Question: # Situation
---
I am using <URL> as my jQuery UI theme. It works just fine, but when it comes to display tooltips, they cover 100% of the page width.
I don't have this particular issue with other themes. So I inspected 'Aristo.css' in which I didn't find anything related to the tooltip's width unfortunately.
Here is how I initialize the jQuery tooltips:
'''
jQuery(document).ready(function() {
}).tooltip();
'''
# Updates
---
## 07.04
It appears that Aristo completely removes style for the jQuery tooltip only. The default tooltips are working fine.
Hence the tooltip get a default width of '100%', no padding also.
## 07.05

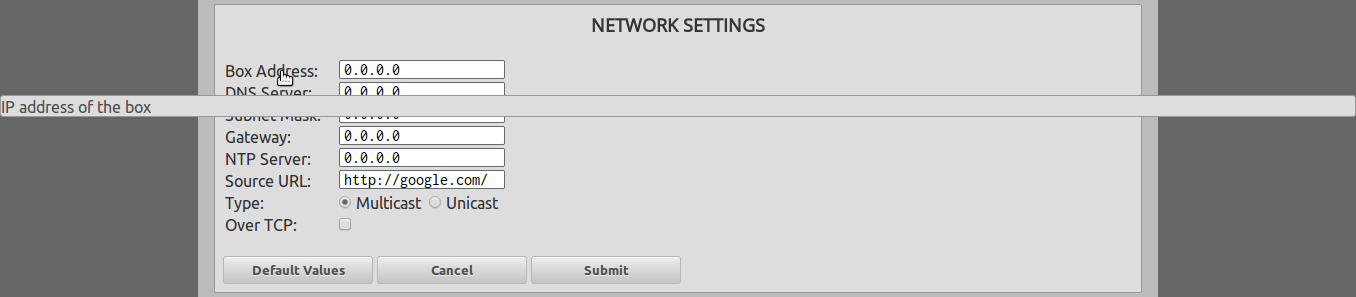
Answer: I see the problem, Aristo theme doesn't remove tooltip's styles. Actually it doesn't provide css style for tooltip, that's why the style is missing.
So you should at least add this to your css file then:
'''
.ui-tooltip {
padding: 8px;
position: absolute;
z-index: 9999;
max-width: 300px;
-webkit-box-shadow: 0 0 5px #aaa;
box-shadow: 0 0 5px #aaa;
}
body .ui-tooltip {
border-width: 2px;
}
/* Copied from jQuery UI css */
'''
Hope this helps ;)